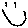
Label: smiley face